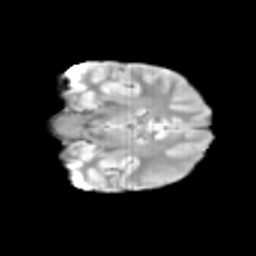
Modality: T2w
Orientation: coronal
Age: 13
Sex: female
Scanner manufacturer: siemens
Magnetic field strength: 3 T
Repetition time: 3.8 s
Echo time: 0.07 s